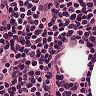
Metastatic tissue present: no